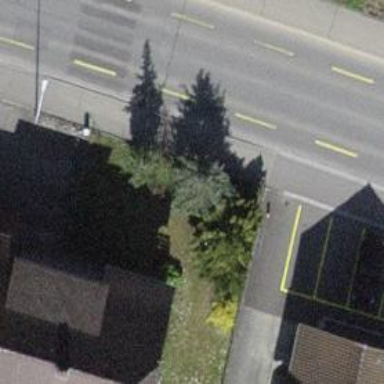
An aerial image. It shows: Rack for bicycle parking.